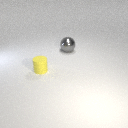
small yellow rubber cylinder in front of large gray metal sphere